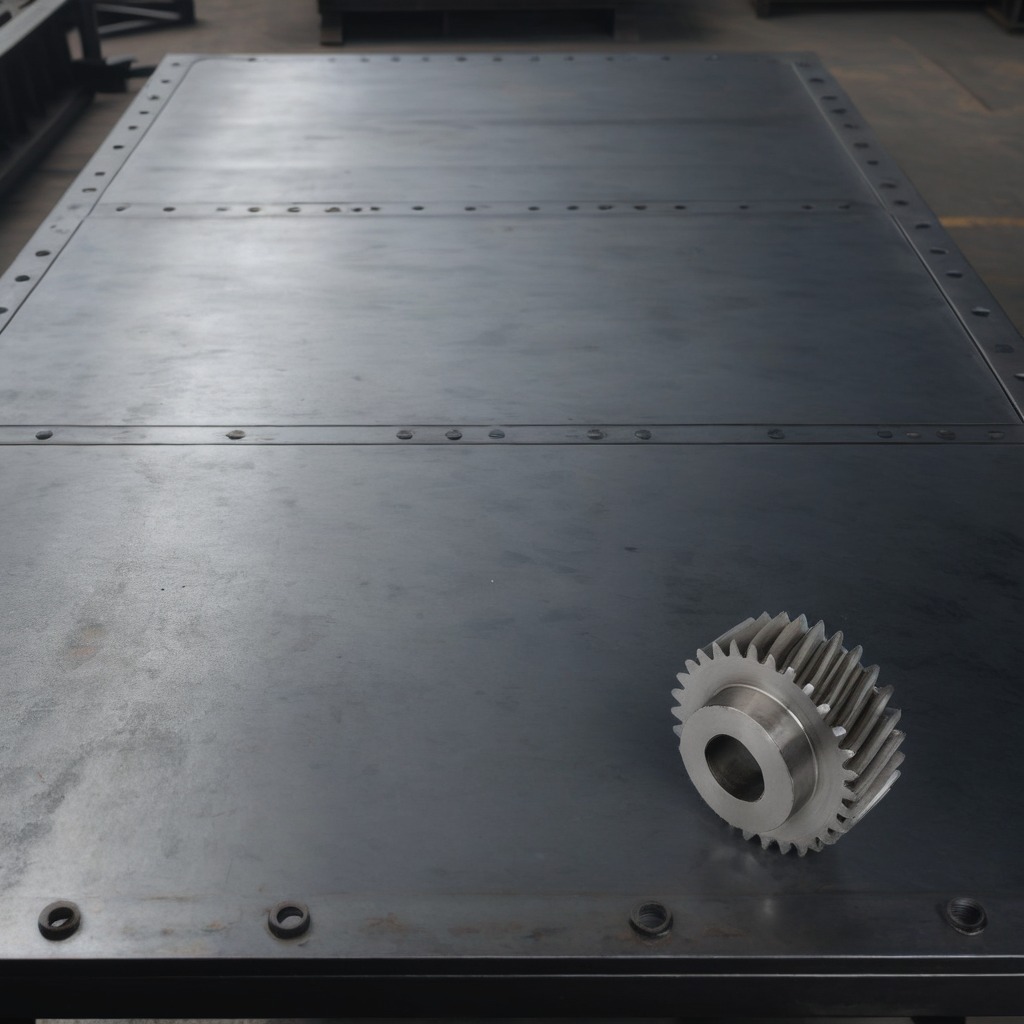
A steel gear with teeth is lying on a cold steel table in a mining workshop.